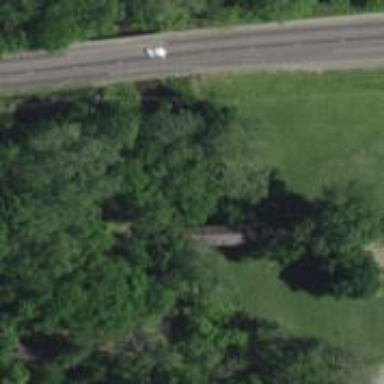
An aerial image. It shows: Covered bridge over unclassified road.